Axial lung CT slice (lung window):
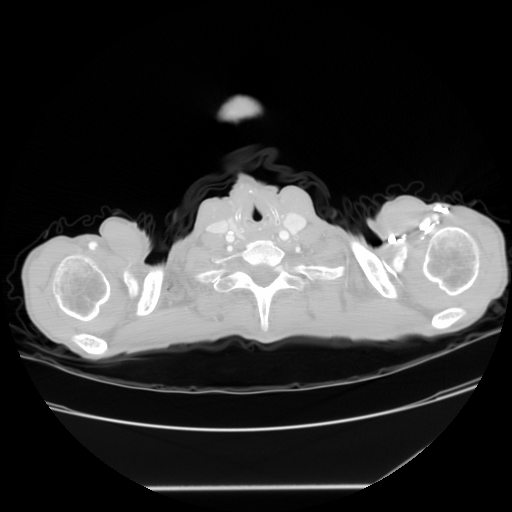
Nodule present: no